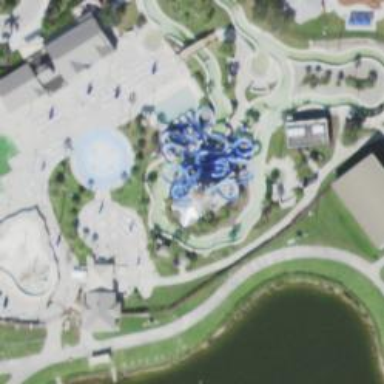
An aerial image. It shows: Water slide attraction.